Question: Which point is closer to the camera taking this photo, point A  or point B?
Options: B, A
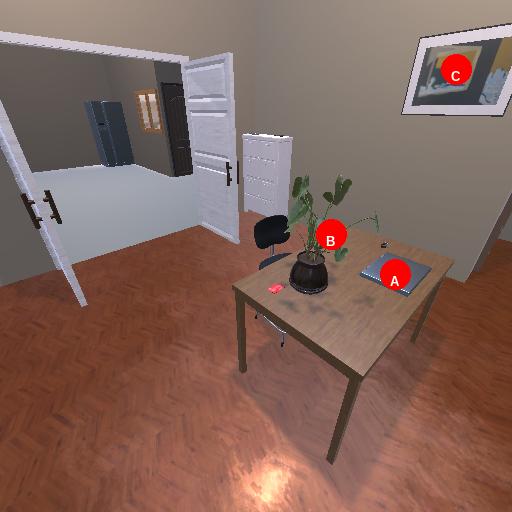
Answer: B